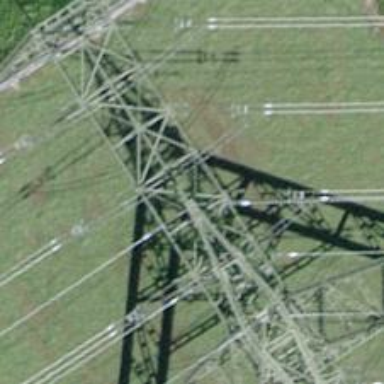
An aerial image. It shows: Insulator used in power systems.